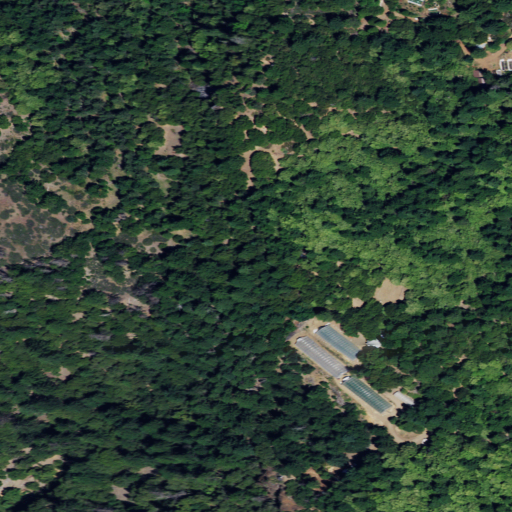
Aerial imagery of mountain in California named Hennessy Peak containing evergreen forest, mixed forest, shrub, and open development